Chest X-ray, AP view. Patient: 34 years old, sex M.
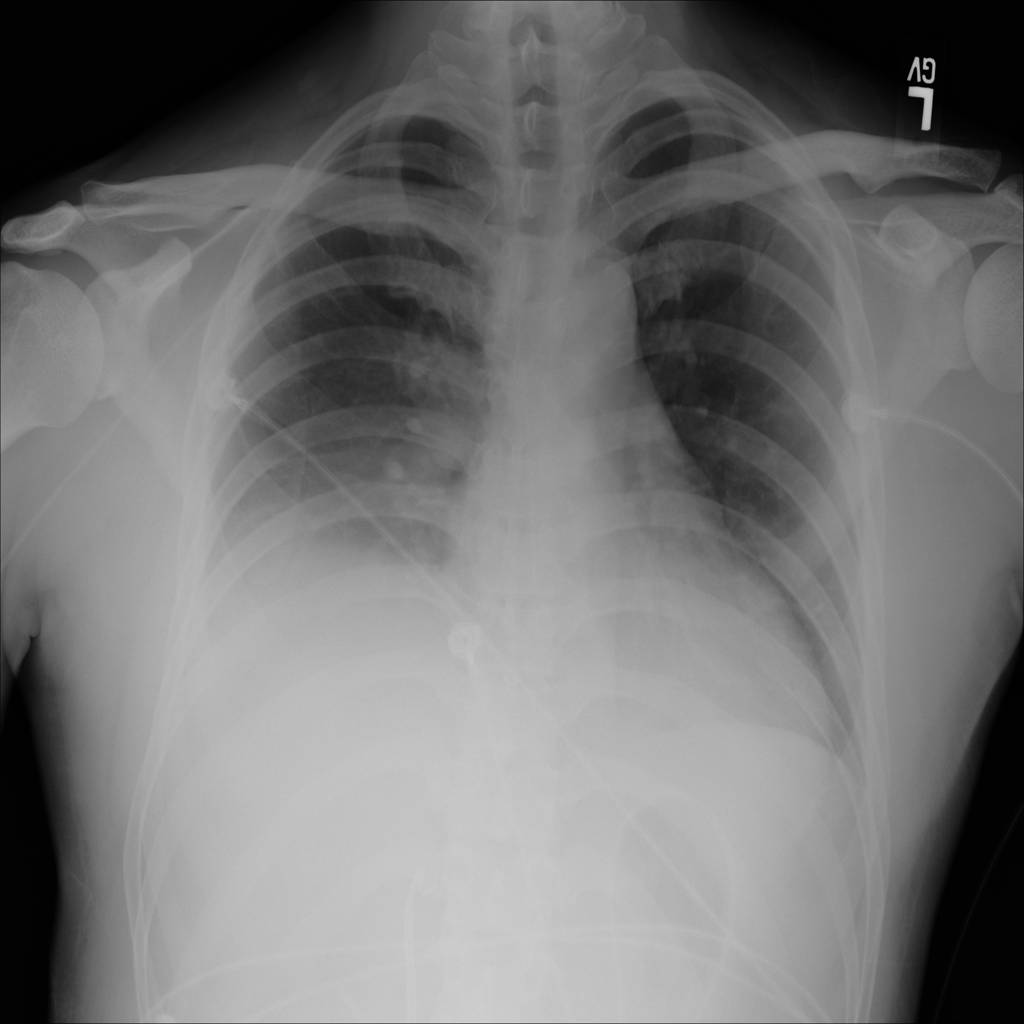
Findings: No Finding